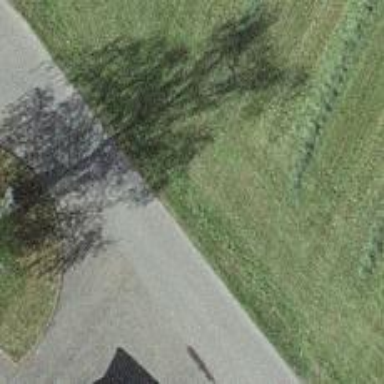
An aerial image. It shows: Residential road with asphalt surface.